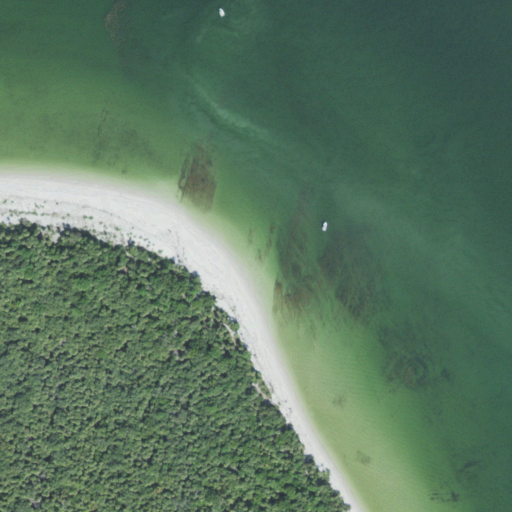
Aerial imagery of bar in Florida named Quarantine Rocks containing open water, woody wetlands, herbaceous wetlands, and barren land